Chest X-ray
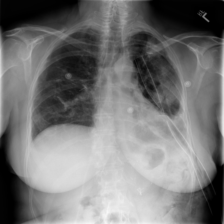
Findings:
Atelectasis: negative
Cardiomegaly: negative
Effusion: negative
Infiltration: negative
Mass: negative
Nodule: negative
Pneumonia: negative
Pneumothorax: negative
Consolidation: negative
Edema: negative
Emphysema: negative
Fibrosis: negative
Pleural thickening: negative
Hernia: negative